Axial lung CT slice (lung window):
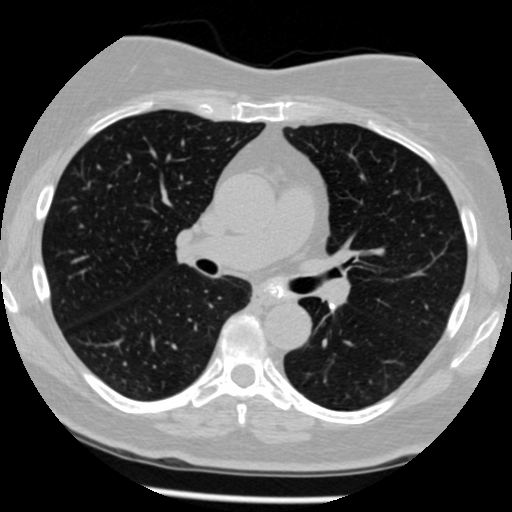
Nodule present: no